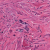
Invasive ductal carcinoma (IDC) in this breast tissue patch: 0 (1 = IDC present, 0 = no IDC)